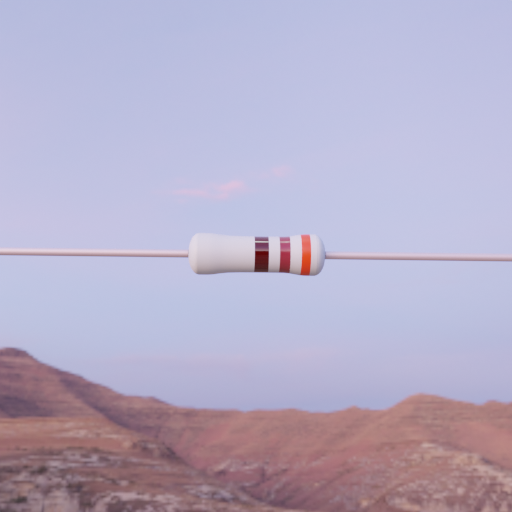
Resistor colour bands (in order): black, brown, red